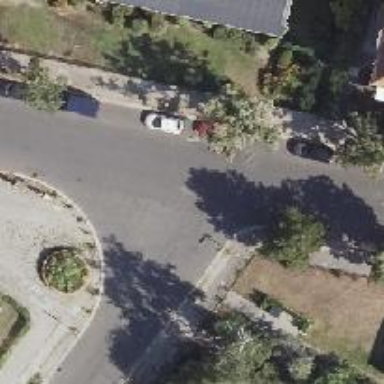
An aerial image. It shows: Residential road with asphalt surface and sidewalks on both sides. There is parallel parking lane on the left side.